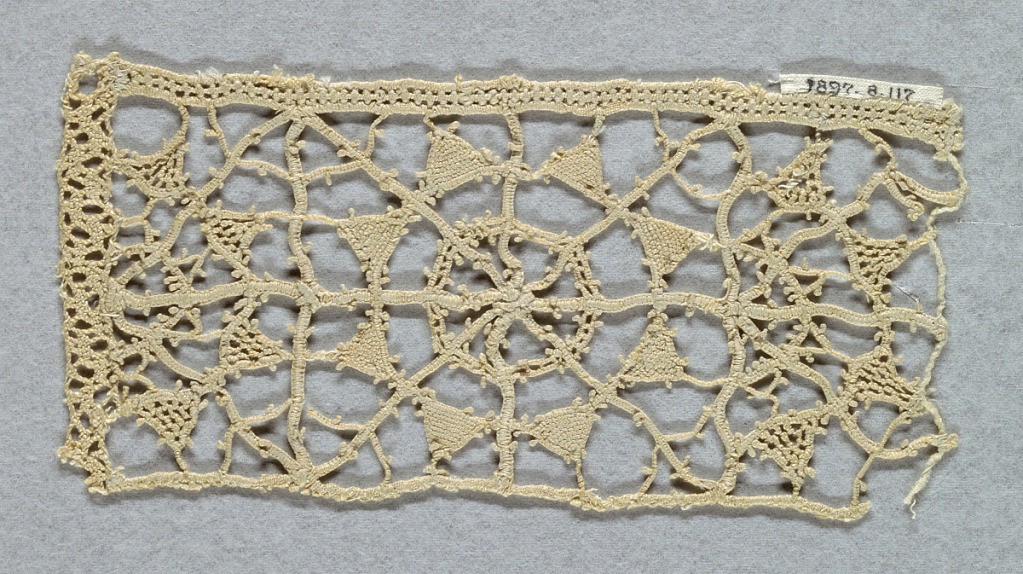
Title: Fragment
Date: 16th century
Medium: linen Technique: grid of withdrawn element with needle lace (reticella style)
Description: Insertion of reticella with large central circle with outer rim formed by triangles. Flanked by semicircles.